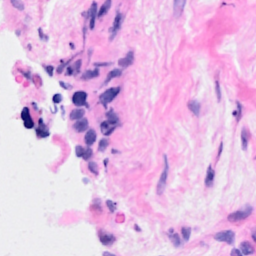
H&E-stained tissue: Breast